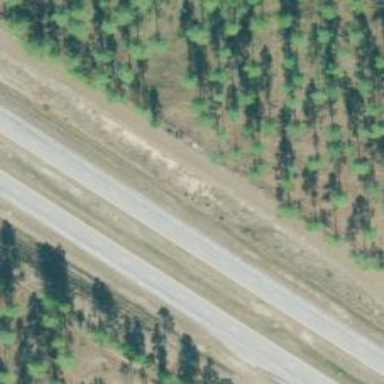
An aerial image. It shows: Asphalt road designated as trunk highway.